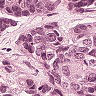
Metastatic tissue present: yes